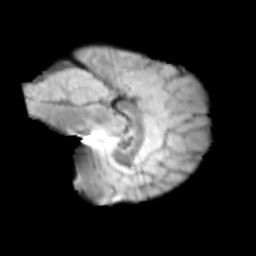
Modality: T2w
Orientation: sagittal
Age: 11
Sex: male
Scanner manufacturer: siemens
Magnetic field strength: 3 T
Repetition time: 3.8 s
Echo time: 0.07 s